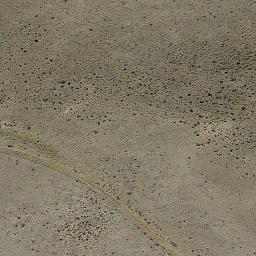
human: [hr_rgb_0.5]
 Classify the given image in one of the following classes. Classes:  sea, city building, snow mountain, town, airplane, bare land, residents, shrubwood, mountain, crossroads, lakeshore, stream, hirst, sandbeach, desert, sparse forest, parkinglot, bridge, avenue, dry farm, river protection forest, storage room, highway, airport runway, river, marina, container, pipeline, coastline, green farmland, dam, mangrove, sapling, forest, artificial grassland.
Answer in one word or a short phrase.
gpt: bare land